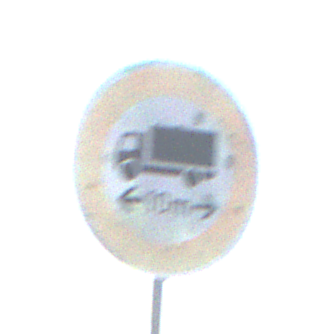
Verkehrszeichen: TatsaechlicheLaenge
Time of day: SunriseSunset
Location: Outdoor (Nature)
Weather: PartlyCloudy
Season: NotSpecified
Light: Natural